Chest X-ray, AP view. Patient: 59 years old, sex F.
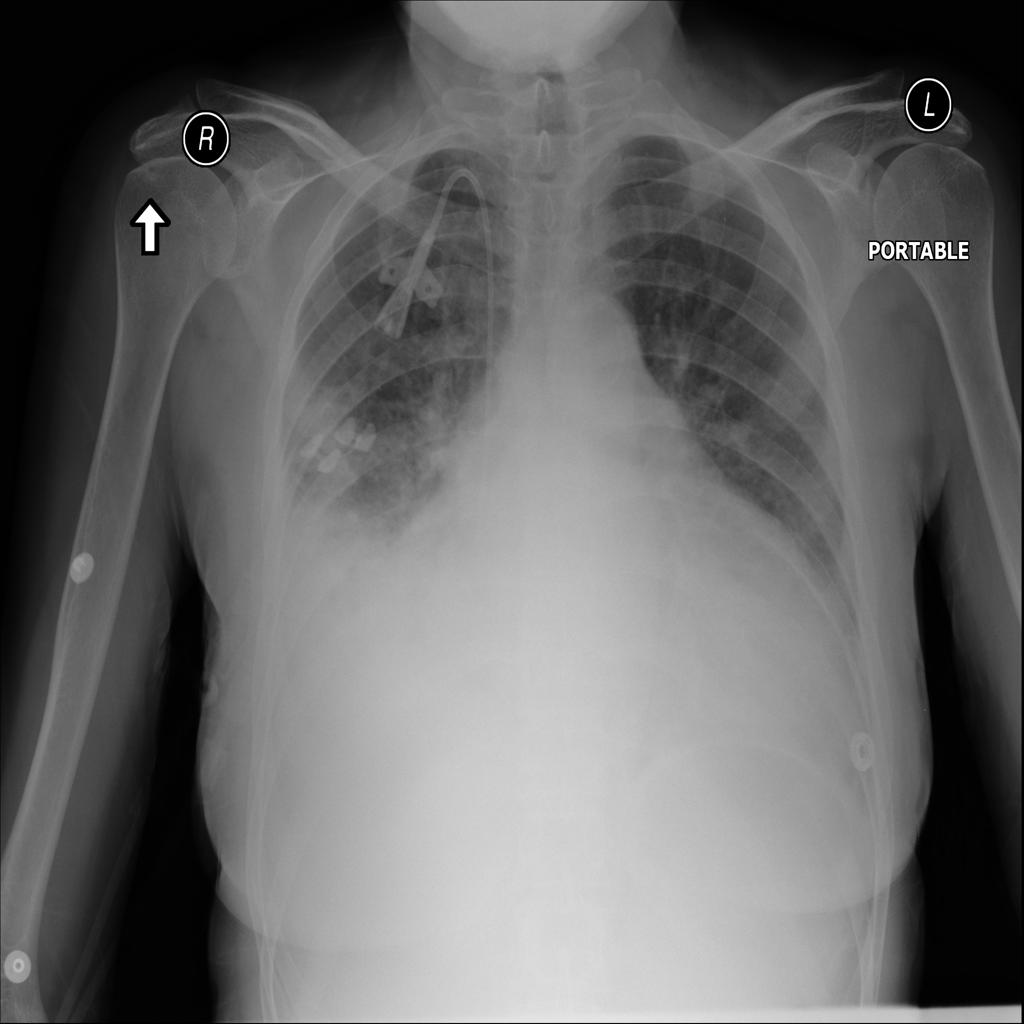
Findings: Cardiomegaly, Edema, Effusion, Infiltration, Pneumonia